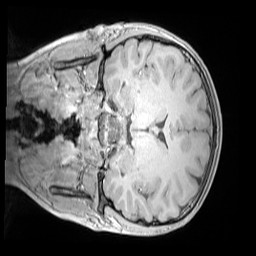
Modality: MP2RAGE
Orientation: coronal
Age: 10
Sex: male
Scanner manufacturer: siemens
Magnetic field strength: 3 T
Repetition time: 4 s
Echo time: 0.00303 s